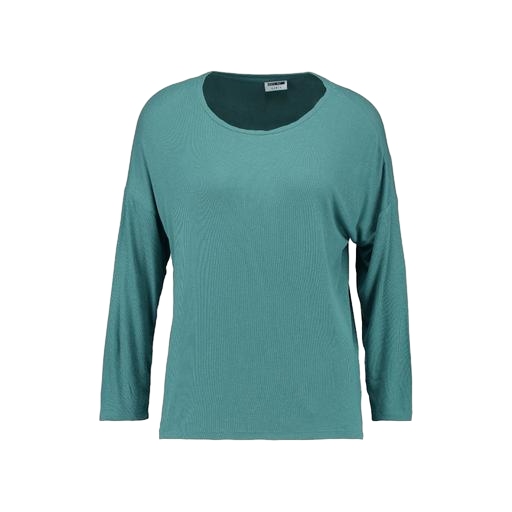
loose fit t-shirt, green three-quarter-sleeve top only macy, green long-sleeve round-neck tee, white background